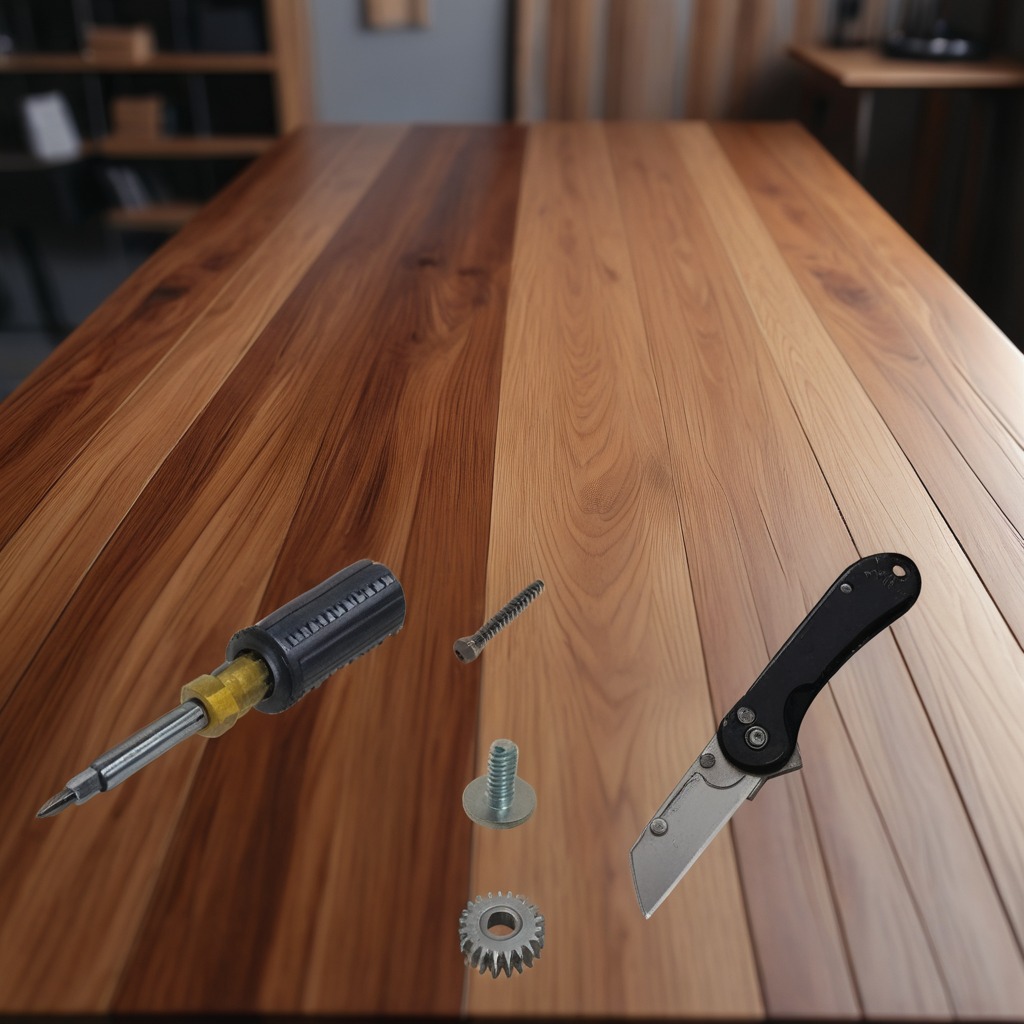
A steel gear with teeth, a utility knife, a metal machine screw, a coiled metal spring, and a screwdriver are lying on the wooden table.